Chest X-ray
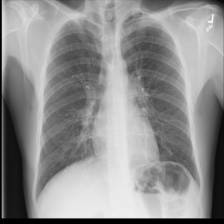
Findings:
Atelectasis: negative
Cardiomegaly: negative
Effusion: negative
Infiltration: negative
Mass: negative
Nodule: negative
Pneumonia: negative
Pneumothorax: negative
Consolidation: negative
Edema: negative
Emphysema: negative
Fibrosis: negative
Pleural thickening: negative
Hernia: negative